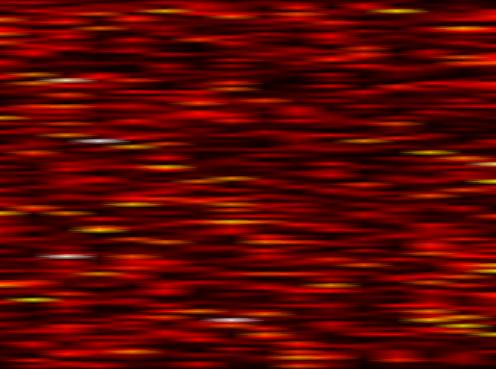
Label: WOLA